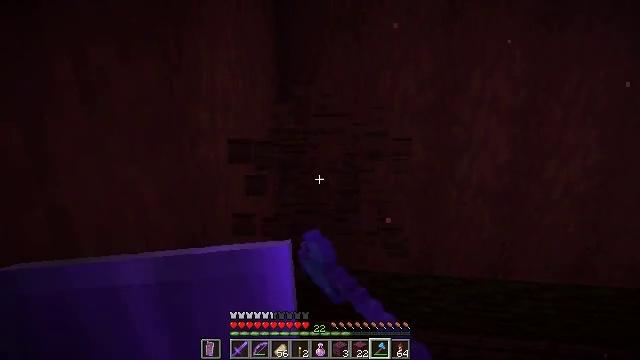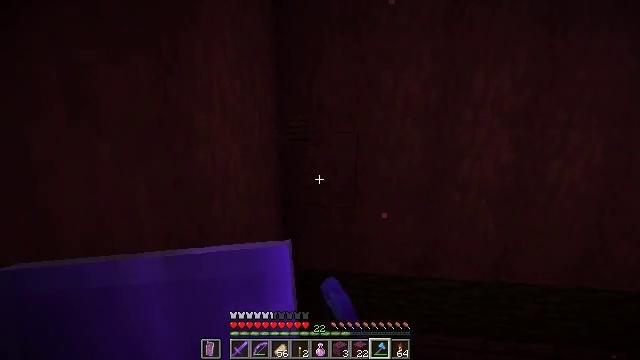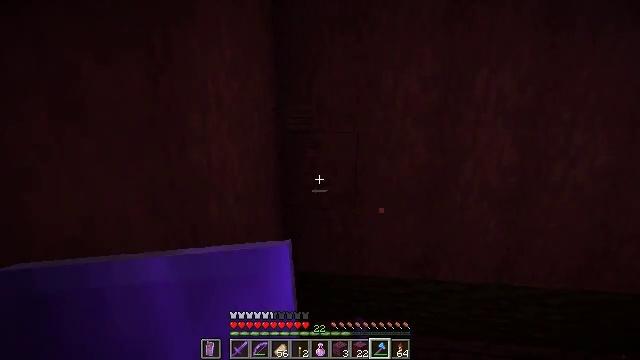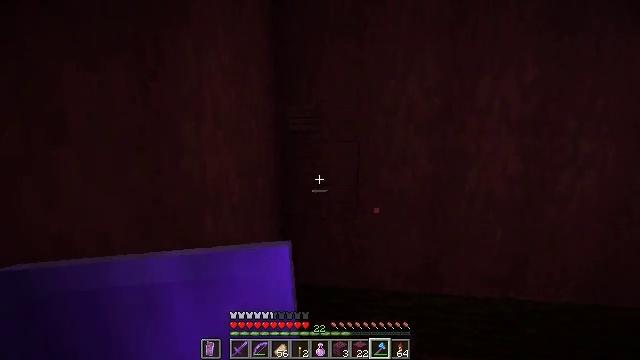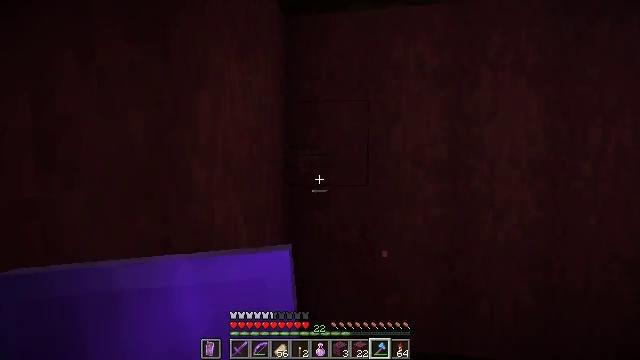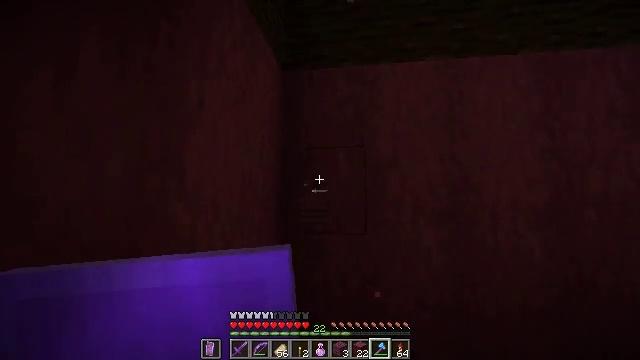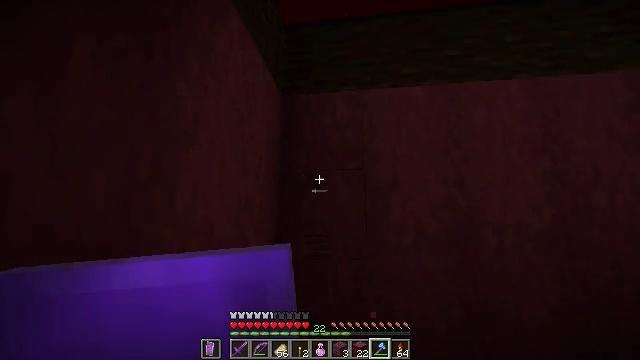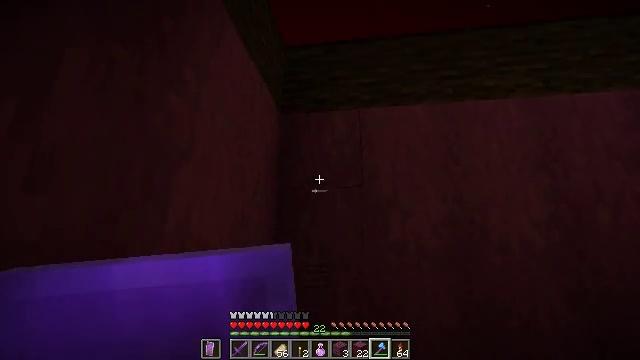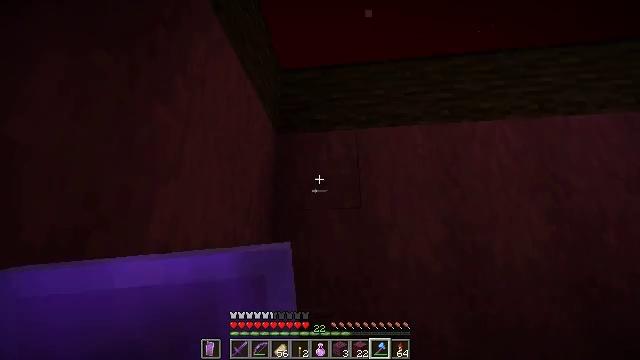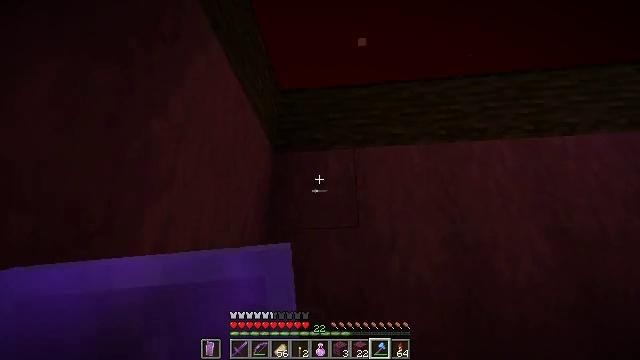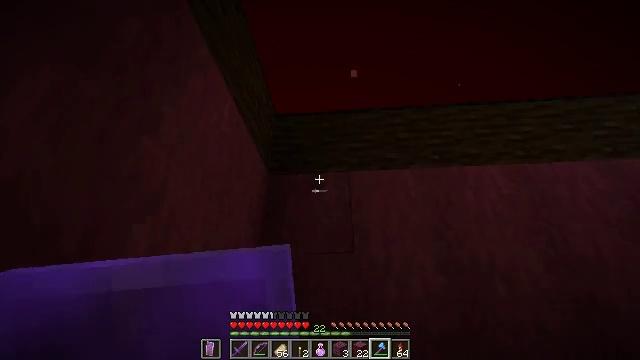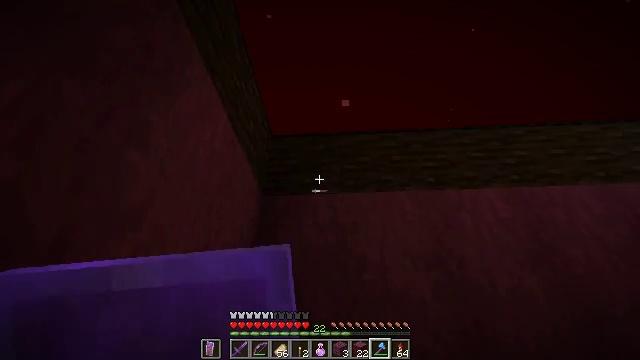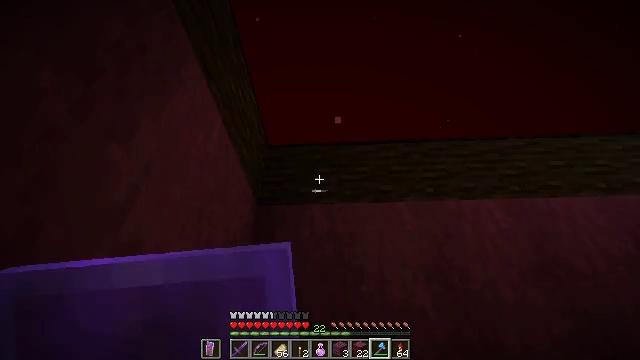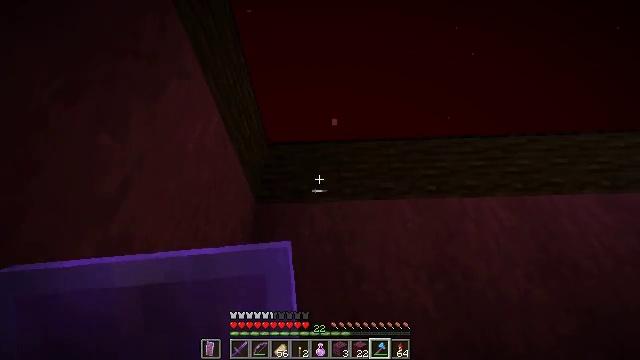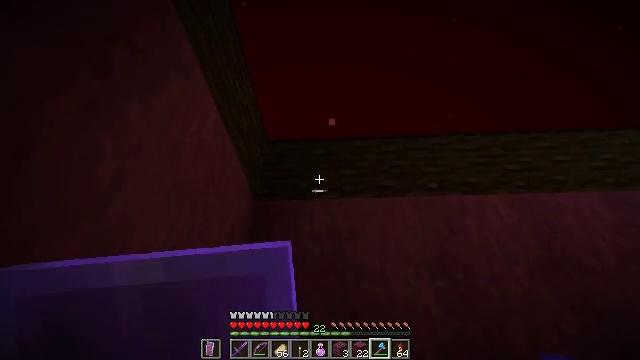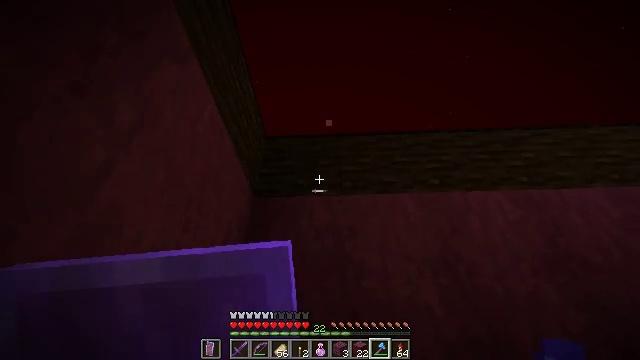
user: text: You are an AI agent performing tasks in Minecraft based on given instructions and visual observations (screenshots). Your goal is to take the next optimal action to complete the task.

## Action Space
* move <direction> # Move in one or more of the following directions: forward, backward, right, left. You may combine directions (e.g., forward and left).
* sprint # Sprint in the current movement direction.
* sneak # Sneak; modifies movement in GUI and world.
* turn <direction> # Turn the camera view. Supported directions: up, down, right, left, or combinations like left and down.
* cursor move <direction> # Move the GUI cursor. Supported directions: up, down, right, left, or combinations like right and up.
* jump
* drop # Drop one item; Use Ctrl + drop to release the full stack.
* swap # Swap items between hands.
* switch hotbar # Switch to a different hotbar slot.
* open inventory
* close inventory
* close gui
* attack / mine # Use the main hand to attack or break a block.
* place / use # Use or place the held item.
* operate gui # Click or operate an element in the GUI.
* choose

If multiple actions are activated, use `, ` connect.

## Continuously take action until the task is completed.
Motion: motion action
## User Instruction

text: Mine the crimson planks.
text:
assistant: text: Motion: move forward, sneak, attack / mine
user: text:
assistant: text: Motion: move forward, sneak
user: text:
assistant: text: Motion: move forward, sneak, turn up
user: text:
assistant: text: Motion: move forward, sneak, turn left and up
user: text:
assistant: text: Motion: move forward, sneak, turn up
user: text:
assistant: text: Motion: move forward, sneak, turn up
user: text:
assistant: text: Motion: move forward, sneak, turn up
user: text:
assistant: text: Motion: move forward, sneak, turn up
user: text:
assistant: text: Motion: move forward, sneak, turn up
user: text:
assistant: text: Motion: move forward, sneak, turn right and up
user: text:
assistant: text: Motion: move forward, sneak, turn right and up
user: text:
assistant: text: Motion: move forward, sneak, turn up
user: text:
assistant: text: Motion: move forward, sneak
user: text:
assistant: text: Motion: move forward, sneak
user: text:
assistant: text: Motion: move forward, sneak
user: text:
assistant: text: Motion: move forward, sneak
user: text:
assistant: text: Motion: move forward, sneak
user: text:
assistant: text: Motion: move forward, sneak, turn left
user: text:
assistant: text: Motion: move forward, sneak, turn left and down
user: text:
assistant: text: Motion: move forward, sneak, turn left and down
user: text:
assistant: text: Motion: move forward, sneak, turn left and down
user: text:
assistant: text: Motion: move forward and move right, sneak, turn left and down
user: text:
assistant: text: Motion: move forward and move right, sneak, turn left and down
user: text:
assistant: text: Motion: move forward and move right, sneak, turn left and down
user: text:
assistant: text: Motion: move right, sneak, turn left and down
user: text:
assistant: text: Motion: move right, sneak
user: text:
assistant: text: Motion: sneak
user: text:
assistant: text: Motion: sneak, turn left and up
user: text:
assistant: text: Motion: sneak, turn left and up
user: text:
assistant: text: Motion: sneak